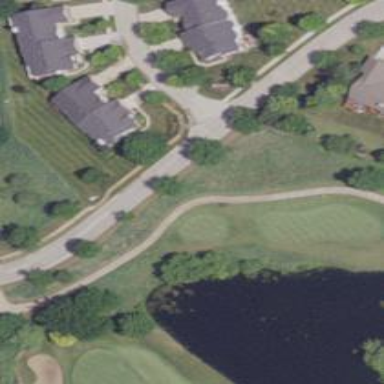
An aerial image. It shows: Service road used as golf cart path.